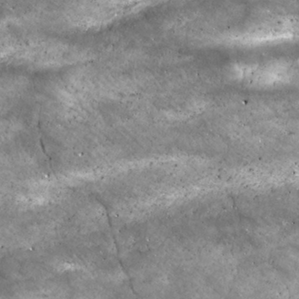
Label: non_frost